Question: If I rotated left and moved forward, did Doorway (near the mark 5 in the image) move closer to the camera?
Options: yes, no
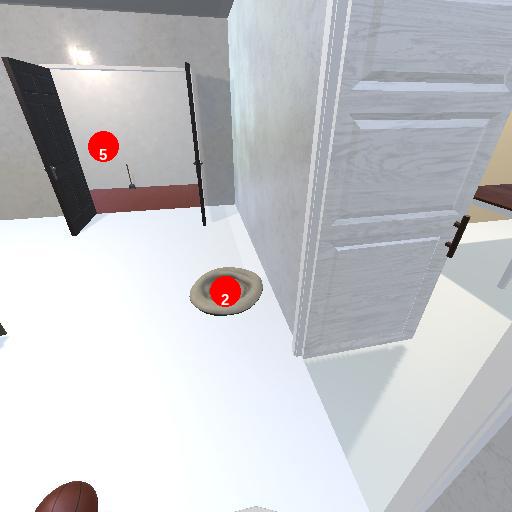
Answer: yes